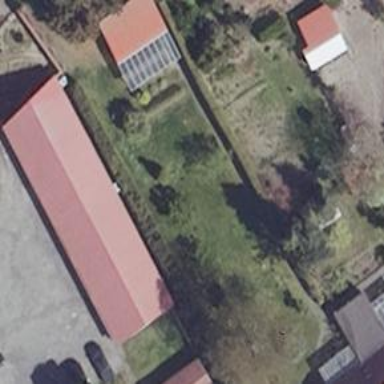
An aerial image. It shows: Shed building.